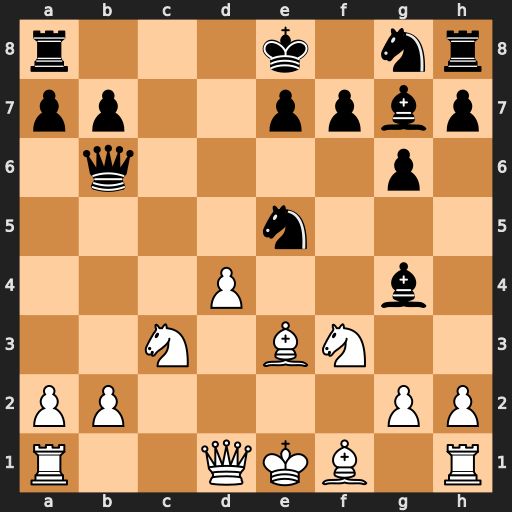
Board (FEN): r3k1nr/pp2ppbp/1q4p1/4n3/3P2b1/2N1BN2/PP4PP/R2QKB1R
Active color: w
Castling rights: KQkq
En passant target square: -
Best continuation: Nxe5 Bxd1 Bb5+ Qxb5 Nxb5